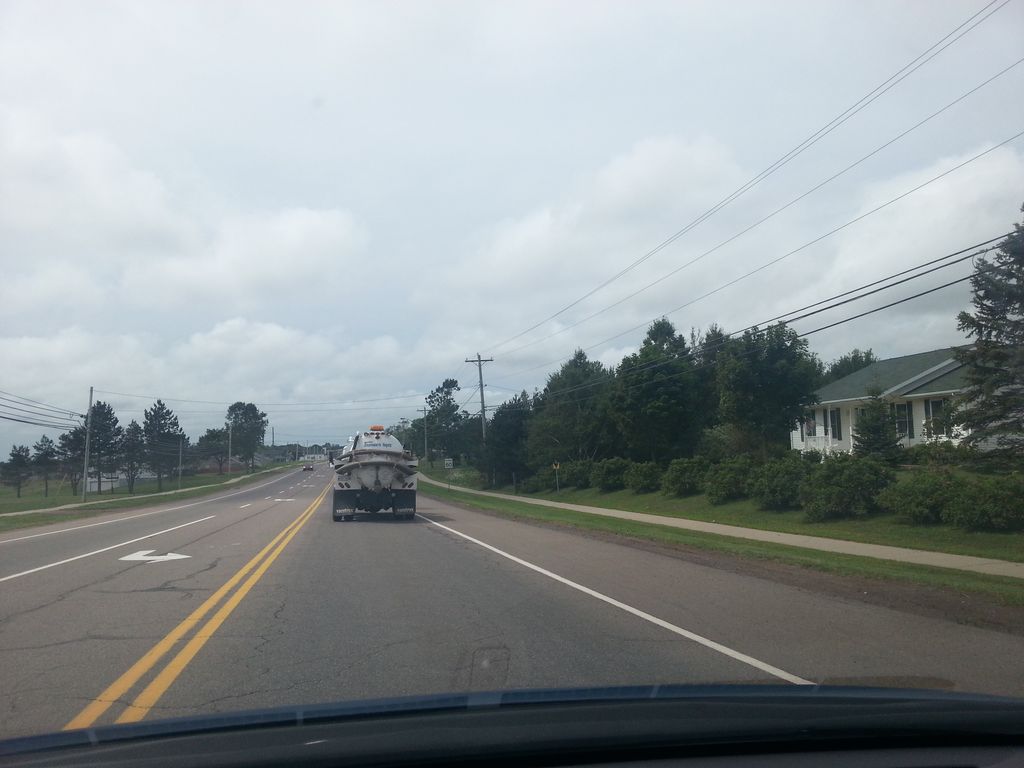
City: charlottetown